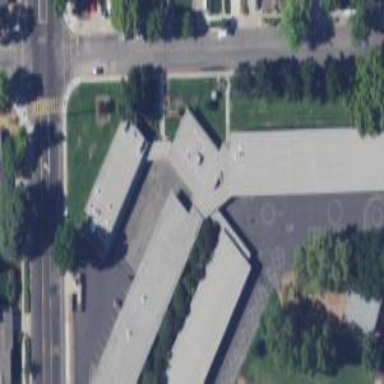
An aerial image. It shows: School building.